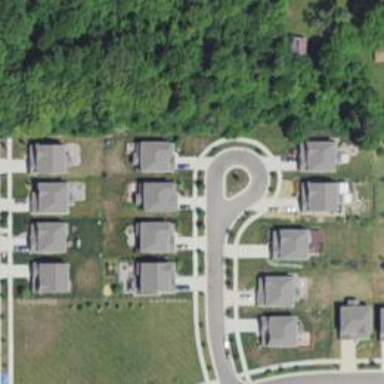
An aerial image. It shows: Turning loop on the road.